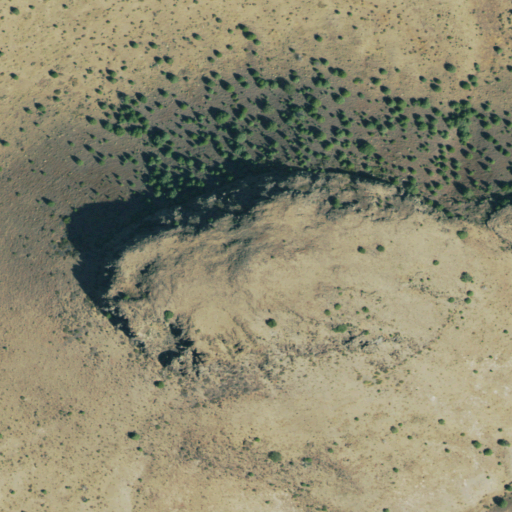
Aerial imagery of mountain in Colorado named Dalerose Mesa containing evergreen forest, shrub, and grassland